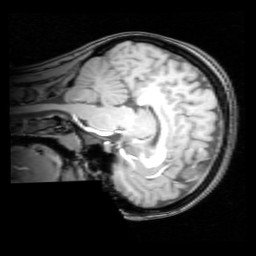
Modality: T1w
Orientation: sagittal
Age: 20
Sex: female
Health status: healthy
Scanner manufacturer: philips
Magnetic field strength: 3 T
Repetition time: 0.012 s
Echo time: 0.0037 s